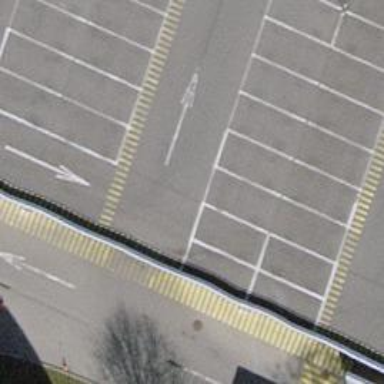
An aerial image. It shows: Road serving as parking aisle.